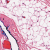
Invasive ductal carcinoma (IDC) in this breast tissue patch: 0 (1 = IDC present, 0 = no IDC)